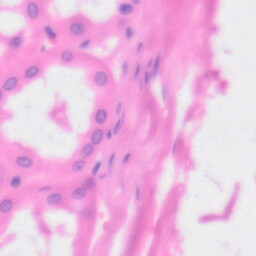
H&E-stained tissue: Kidney